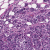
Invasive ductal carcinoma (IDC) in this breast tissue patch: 1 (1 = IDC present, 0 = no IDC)